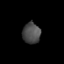
Tissue: prostate
Cell type: Others
Senescence score: 0.3212
Nuclear area (px): 366
Mean DAPI intensity: 75.486